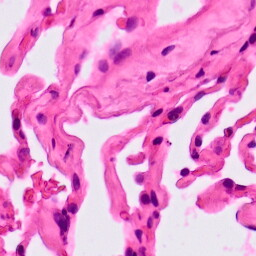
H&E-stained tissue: Lung